Question: I am writing a script that modifies any text files. It replaces white space lines with blank lines. It erases the blank lines at the end of the file. The image shows the output I want.

I am able to get very close to the desired output. The problem is that I cannot get rid of the last blank line. I think this has something to do with the last line. e.g '' the lines below me should be gone' actually looks like this '' the lines below me should be gone
'' It looks like new lines are created on the previous line. e.g if line 4 has '
' than line 5 will actually be the blank line not line 4.
I should note that I can't use 'rstrip' or 'strip'
My code so far.
'''
def clean_file(filename):
# function to check if the line can be deleted
def is_all_whitespace(line):
for char in line:
if char != ' ' and char != '
':
return False
return True
# generates the new lines
with open(filename, 'r') as file:
file_out = []
for line in file:
if is_all_whitespace(line):
line = '
'
file_out.append(line)
# removes whitespaces at the end of file
while file_out[-1] == '
': # while the last item in lst is blank
file_out.pop(-1) # removes last element
# writes the new the output to file
with open(filename, 'w') as file:
file.write(''.join(file_out))
clean_file('test.txt')
'''
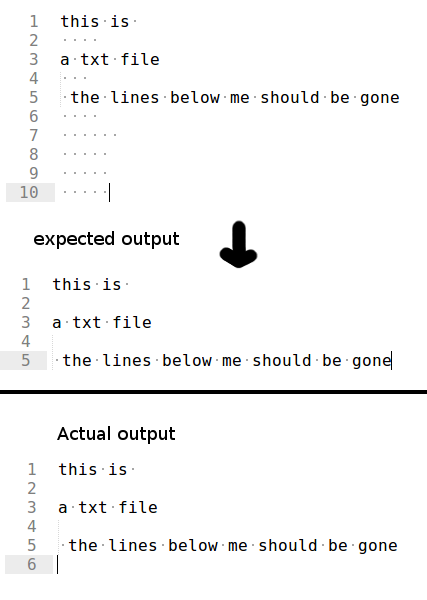
Answer: The '
' essentially means "create another line"
So when you've removed all the lines that are '
', there's still the preceding line
'''
the lines below me should be gone
'''
Which again means "create another line", beyond the ones you've already removed
Since you say you can't use 'rstrip', you could end the loop with
'''
file_out[-1] = file_out[-1].strip('
')
'''
to remove '
' from the last element. Because '
' can't exist anywhere else in a line, 'rstrip' and 'strip' will have the same effect
Or without 'strip' or 'endswith':
'''
if file_out[-1][-1] == '
':
file_out[-1] = file_out[-1][:-1]
'''
Note that '
' is a single character, ordinal '0x0a' as hex, two characters '\' and 'n', ordinals '0x5c' and '0x6e'. That is why we use '-1' and not '-2'